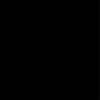
Label: dusty